Question: I am trying to output a build to a drop folder using the new build templates in VSO. I'm running into trouble in that every reference I can find shows an option for "Copy to drop location" in the Options panel. My build template contains neither that option nor the "Copy to staging" option.

I'm using an on premise build agent, so the work around of publishing artifacts to a file system is failing as well. Any help would be much appreciated.
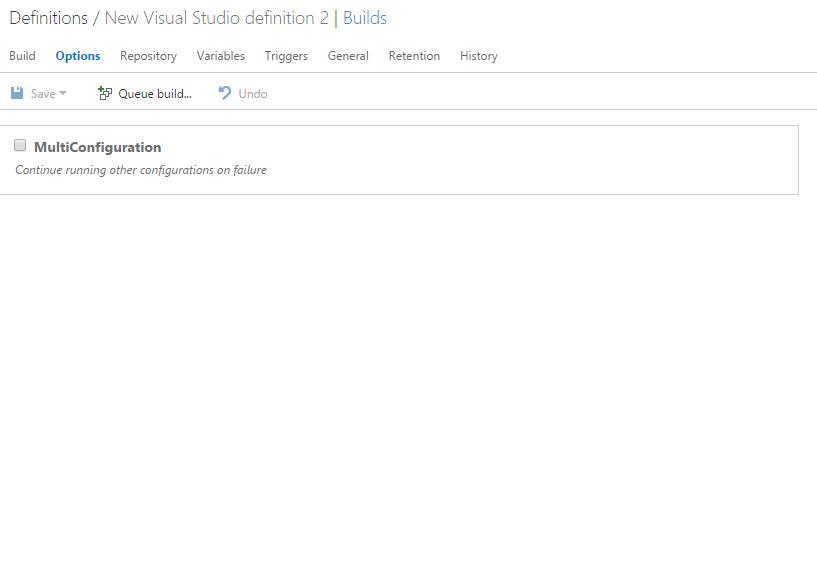
Answer: "Copy to Drop" location was replaced with a "Publish Artifacts" build task. You can publish artifacts to any UNC path.